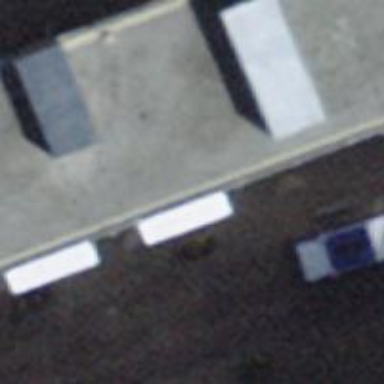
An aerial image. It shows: Clothing store.